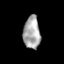
Tissue: prostate
Cell type: T cells
Senescence score: 0.2978
Nuclear area (px): 535
Mean DAPI intensity: 169.288